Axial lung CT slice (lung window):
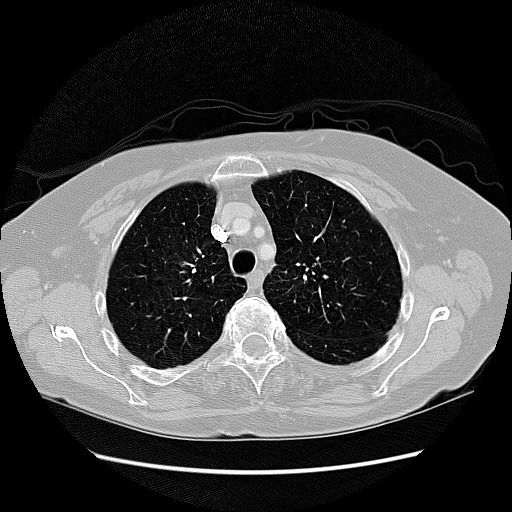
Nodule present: no